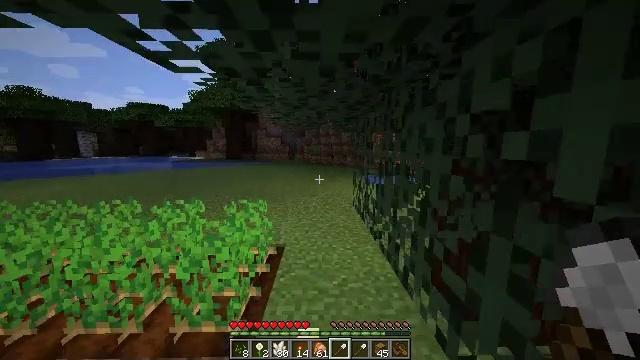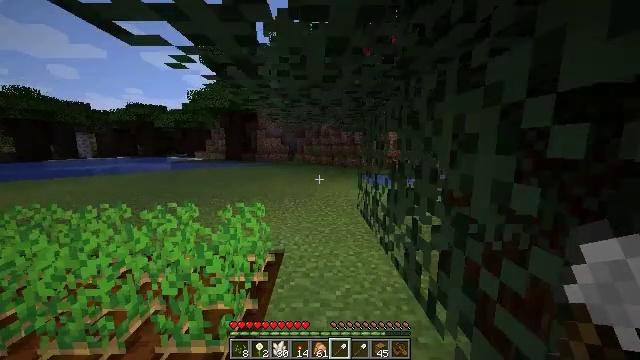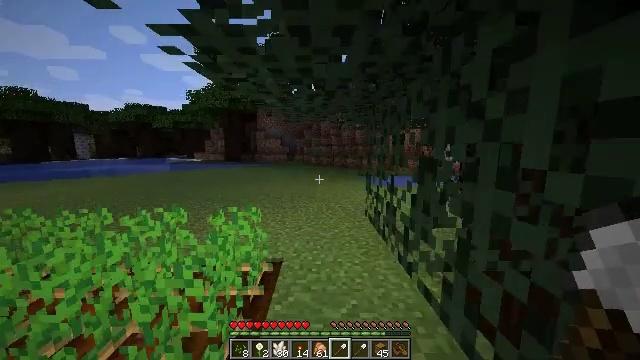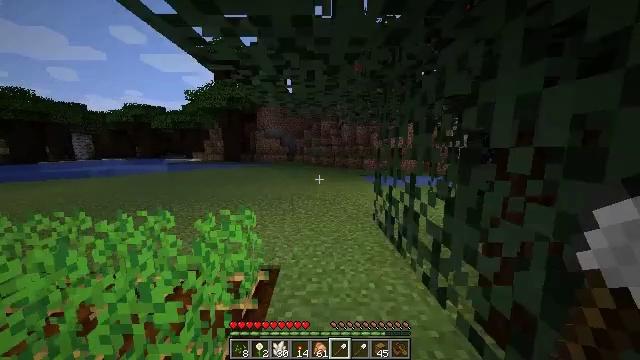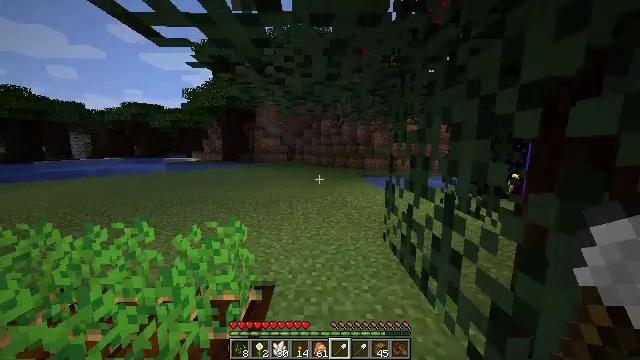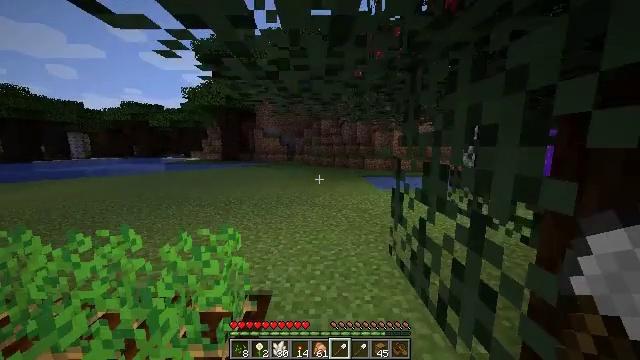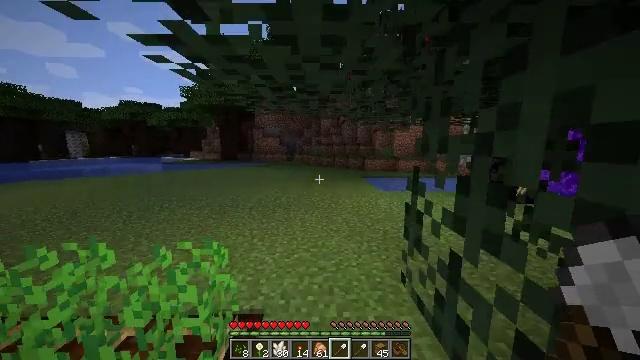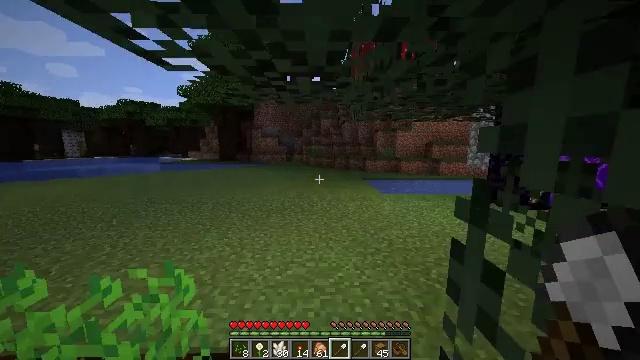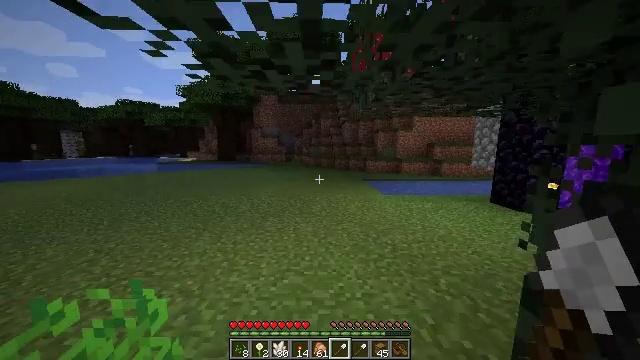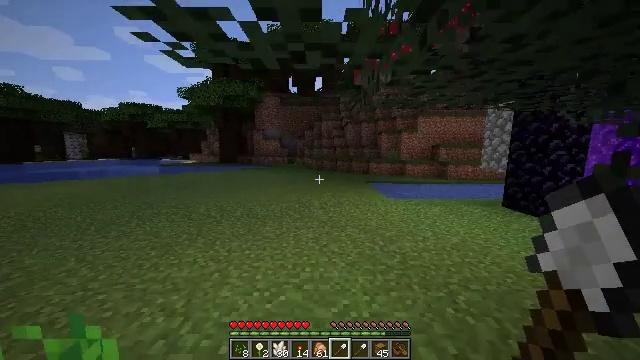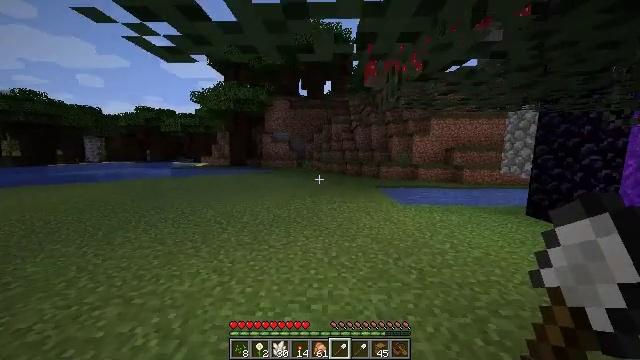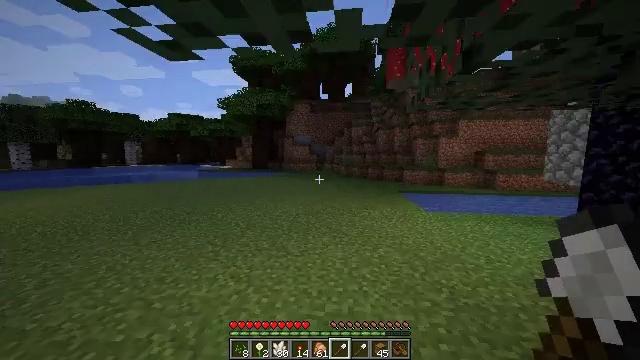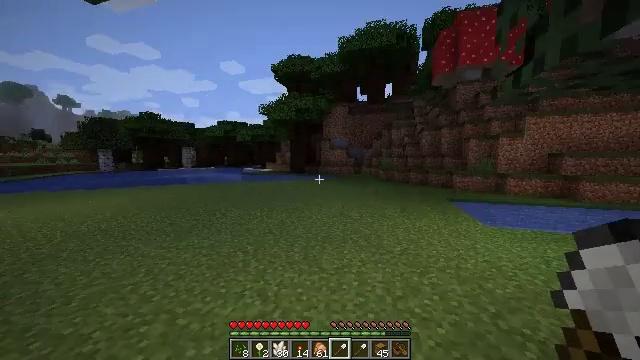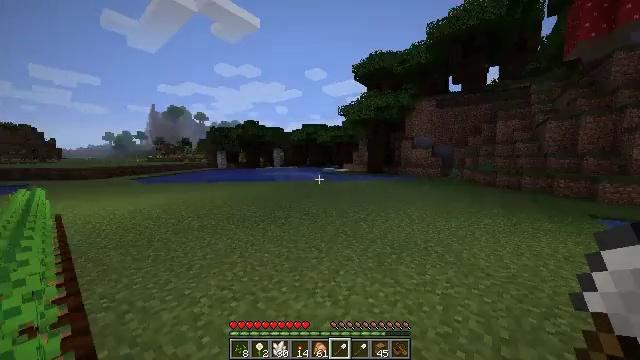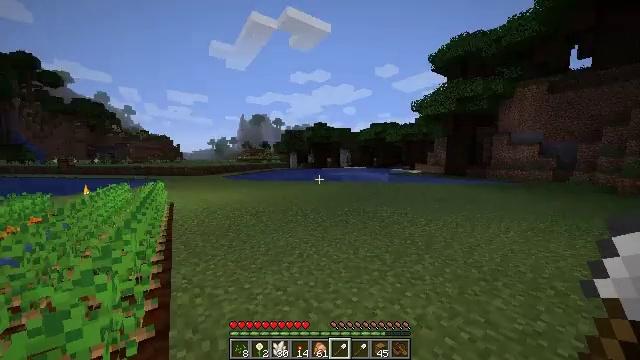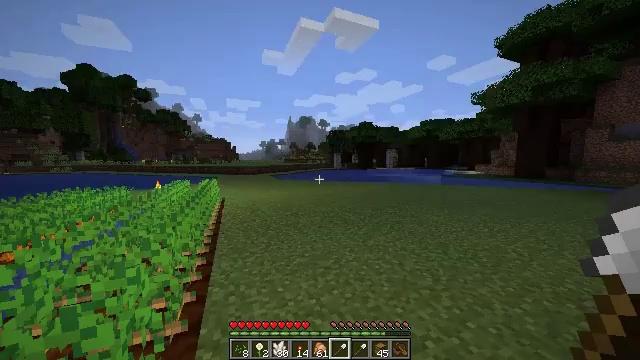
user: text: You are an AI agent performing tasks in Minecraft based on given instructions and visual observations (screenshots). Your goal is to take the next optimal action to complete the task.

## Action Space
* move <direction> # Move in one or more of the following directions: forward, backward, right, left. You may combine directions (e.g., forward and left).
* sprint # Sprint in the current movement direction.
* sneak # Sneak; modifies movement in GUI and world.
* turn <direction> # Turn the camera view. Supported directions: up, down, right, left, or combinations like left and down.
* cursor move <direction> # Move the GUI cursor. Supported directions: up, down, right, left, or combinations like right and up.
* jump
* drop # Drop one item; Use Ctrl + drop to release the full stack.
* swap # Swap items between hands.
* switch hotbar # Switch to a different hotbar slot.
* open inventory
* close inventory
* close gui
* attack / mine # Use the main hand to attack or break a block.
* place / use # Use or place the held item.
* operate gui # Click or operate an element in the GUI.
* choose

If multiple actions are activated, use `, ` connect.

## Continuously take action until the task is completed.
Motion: motion action
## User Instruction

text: Hold left button to gather the purple bed.
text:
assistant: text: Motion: move forward, sprint
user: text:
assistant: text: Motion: move forward, sprint
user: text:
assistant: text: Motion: move forward, sprint
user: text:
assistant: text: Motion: move forward, sprint
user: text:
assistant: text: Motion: move forward
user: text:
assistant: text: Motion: move forward
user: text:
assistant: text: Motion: move forward, sprint
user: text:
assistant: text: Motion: move forward, sprint
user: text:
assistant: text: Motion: move forward, sprint
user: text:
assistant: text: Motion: move forward, sprint, turn left
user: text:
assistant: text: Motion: move forward, turn left
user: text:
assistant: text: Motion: move forward, turn left
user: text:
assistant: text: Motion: move forward, turn left
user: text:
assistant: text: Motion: move forward, turn left
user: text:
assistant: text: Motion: move forward, turn left
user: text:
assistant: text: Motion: move forward, turn left
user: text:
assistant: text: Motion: move forward, turn left
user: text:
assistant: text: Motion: move forward, turn left, jump
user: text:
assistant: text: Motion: move forward, turn right, jump
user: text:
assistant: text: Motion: move forward, turn right, jump
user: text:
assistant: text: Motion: move forward, jump
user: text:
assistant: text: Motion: move forward, jump
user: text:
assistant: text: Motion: move forward, jump
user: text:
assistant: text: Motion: move forward, jump
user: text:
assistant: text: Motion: move forward, jump
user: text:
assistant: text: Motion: move forward, jump
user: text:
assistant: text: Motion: move forward, jump
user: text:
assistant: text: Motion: move forward, jump
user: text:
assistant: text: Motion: move forward, sprint, jump
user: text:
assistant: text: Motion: move forward, sprint, jump